Question: Can someone please confirm why my macro jumps out of loop. I am not getting why its happening.
My Input looks like this <URL>

What I am trying is split the text and write to textfile from column D2 onwards using while loop, First file writes properly but when it starts writing second file either for loop or if condition breaks out and macro comes to line where strDir starts
'''
Sub SplitTextAndSave()
'Macro to split text and write to text file
'Full name of File name will be Single quote + Prefix from B2 + ( + filename from C2 + )'
'Application.DisplayAlerts = False
Dim Val, splitVal As String
Dim reqNumTxt, totLn, reqNum, remChr, i As Integer
Dim wb As Workbook
Dim strFile, fileNm, strDir As String
Set Sheet = Excel.ActiveSheet
' Select where to place the files
Dim obj As Object
Dim path As String
Set obj = CreateObject("Shell.Application").browseforfolder(0, "Please Select Folder where TWS scripts will be created", 0)
On Error GoTo error_trap:
path = obj.self.path & ""
error_trap:
'this is where it starts again when the loop breaks
strDir = path
filepre = Sheet.Cells(2, 2).Value
reqNum = Sheet.Cells(3, 2).Value
reqNumTxt = 0
Sheet.Cells(2, 4).Activate
Do While ActiveCell.Value <> ""
Set nextcell = ActiveCell.Offset(1, 0)
fileNm = ActiveCell.Offset(0, -1).Value
FileFullNm = strDir & "'" & filepre & "(" & fileNm & ")'"
Open FileFullNm For Output As #1
Val = ActiveCell.Value
totLn = Int(Len(Val) / reqNum)
remChr = Len(Val) Mod reqNum
If Len(Val) <= reqNum Then
Print #1, Val
Close #1
Else
For i = 1 To totLn
'I observed sometimes loop breaks here
splitVal = Left(Right(Val, Len(Val) - reqNumTxt), reqNum)
Print #1, splitVal
reqNumTxt = reqNumTxt + reqNum
Next i
If remChr = 0 Then
Close #1
Else
'most of the time loop break here when writing second file
splitVal = Left(Right(Val, Len(Val) - reqNumTxt), reqNum)
Print #1, splitVal
Close #1
End If
End If
nextcell.Select
Set currentcell = nextcell
'Next
Loop
MsgBox "Done"
'Application.DisplayAlerts = True
End Sub
'''
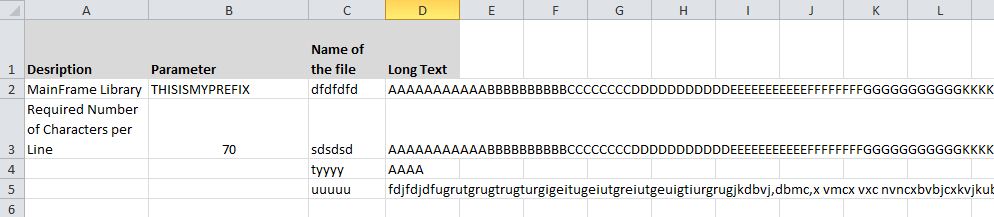
Answer: I added 2 lines to your code and it runs without error. I set splitVal to null and reqNumTxt to zero.
'''
Val = ActiveCell.Value
totLn = Int(Len(Val) / reqNum)
remChr = Len(Val) Mod reqNum
**splitVal = ""**
If Len(Val) <= reqNum Then
Print #1, Val
Close #1
Else
For i = 1 To totLn
'I observed sometimes loop breaks here
splitVal = Left(Right(Val, Len(Val) - reqNumTxt), reqNum)
Print #1, splitVal
reqNumTxt = reqNumTxt + reqNum
Next i
If remChr = 0 Then
Close #1
Else
'most of the time loop break here when writing second file
splitVal = Left(Right(Val, Len(Val) - reqNumTxt), reqNum)
Print #1, splitVal
Close #1
End If
End If
nextcell.Select
Set currentcell = nextcell
**reqNumTxt = 0**
'''
Loop